Question: I make field ENUM and the result is error when I use 'yii migrate/up' on CMD windows.
'''
public function up()
{
$tableOptions = null;
if ($this->db->driverName === 'mysql') {
$tableOptions = 'CHARACTER SET utf8 COLLATE utf8_unicode_ci ENGINE=InnoDB';
}
$this->createTable('{{%user_social_media}}', [
'social_media' => $this->ENUM('facebook', 'google', 'twitter', 'github'),
'id' => $this->primaryKey(),
'username' => $this->string(),
'user_id' => $this->integer(11),
'created_at' => $this->integer(11),
'updated_at' => $this->integer(11),
], $tableOptions);
}
'''

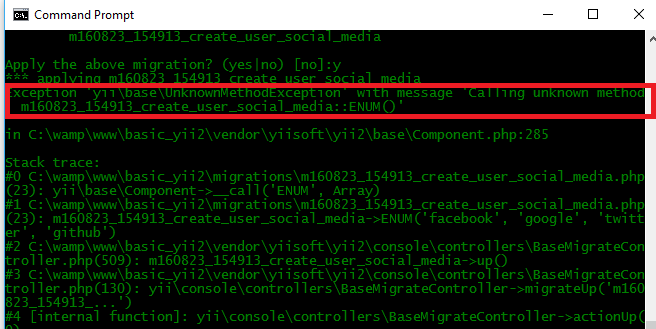
Answer: There is no enum() method at the moment since not every DB is supporting ENUM fields. You can do it manually though:
'''
'social_media' => "ENUM('facebook', 'google', 'twitter', 'github')",
'''
Note:
This solution is for Mysql only
For related Postgresql content visit <URL>